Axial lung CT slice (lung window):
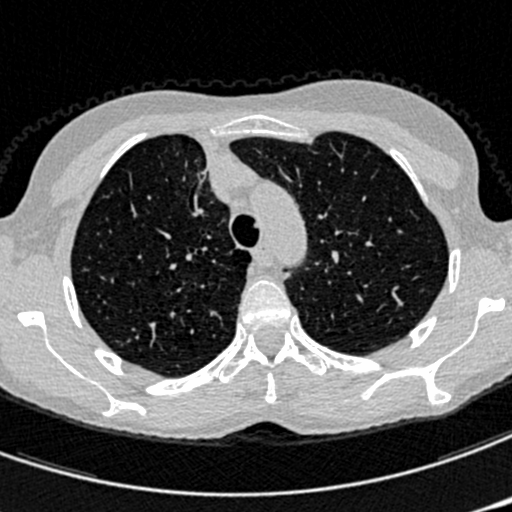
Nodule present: no